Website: lowes
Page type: address-validator
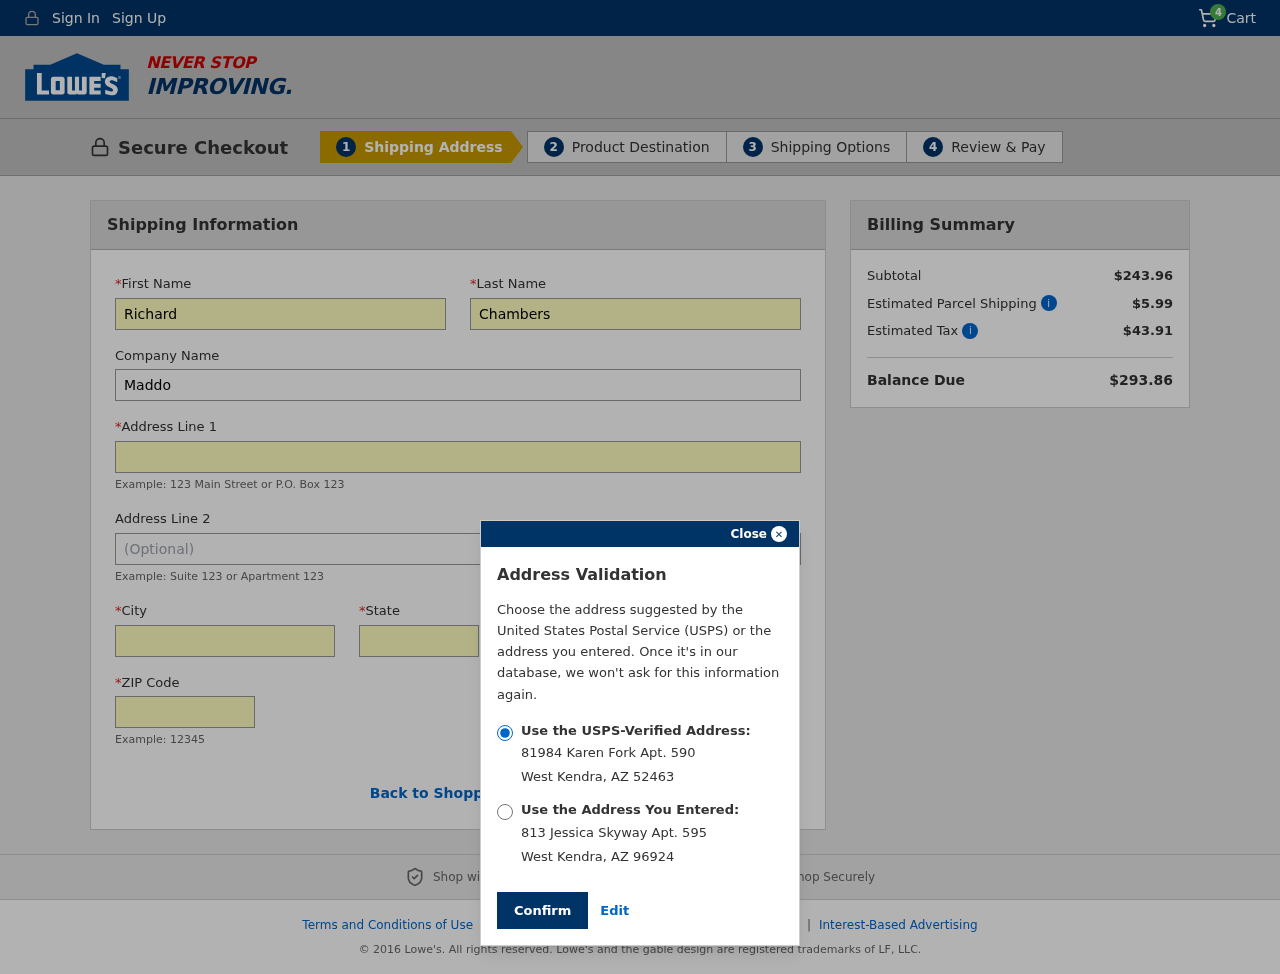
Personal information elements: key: PII_CITY
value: West Kendra
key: PII_COMPANY
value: Maddox, Juarez and Knapp
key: PII_FIRSTNAME
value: Richard
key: PII_LASTNAME
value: Chambers
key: PII_POSTCODE
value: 52463
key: PII_POSTCODE2
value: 96924
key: PII_STATE
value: Arizona
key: PII_STATE_ABBR
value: AZ
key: PII_STREET
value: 81984 Karen Fork Apt. 590
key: PII_STREET2
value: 813 Jessica Skyway Apt. 595
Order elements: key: ORDER_NUM_ITEMS
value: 4
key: ORDER_SUBTOTAL
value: $243.96
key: ORDER_SHIPPING_COST
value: $5.99
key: ORDER_TAX
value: $43.91
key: ORDER_TOTAL
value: $293.86